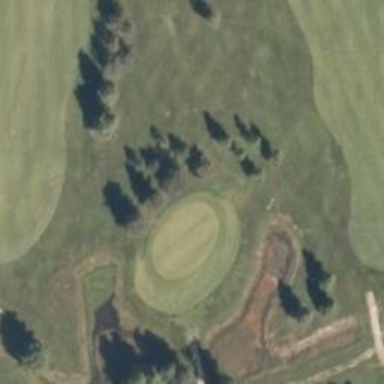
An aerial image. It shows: Golf hole.